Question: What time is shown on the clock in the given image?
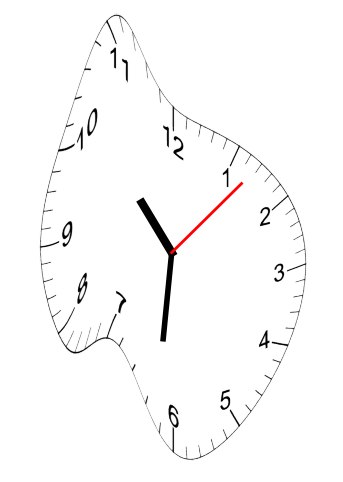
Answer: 10:31:07